Question: I have a textBox and a pictureBox (which contains an error picture, placed exactly next to textBox) in userControl in my program.
I want to HIDE the picture in the pictureBox only if the user types text in the textBox. If the textBox is left blank, the image in the pictureBox should be shown.

I tried using errorProvider but I was totally lost because I am a newbie in C# Programming. There are many errorProvider examples online but all examples are using Form and I am trying to do it in UserControl. So, I thought I should try this method. Please can you help me with the code? Thanks for your help in advance.
Sealz answer works! My program will be working offline. So, this one also works:
'''
if (String.IsNullOrEmpty(textBox1.Text))
{
//Show Picture
pictureBox2.Visible = true;
}
else
{
//Hide Picture
pictureBox2.Visible = false;
}
'''
Thanks everybody for looking at my question! You all are awesome. =)
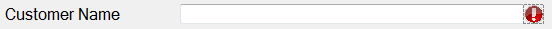
Answer: You can use 'IsNullOrEmpty'
'''
if (String.IsNullOrEmpty(textBox1.Text))
{
//Show Picture
pictureBox1.ImageLocation = "locationofimg";
}
else
{
//Hide Picture
pictureBox1.ImageLocation = "";
}
'''
To get fancy with it.
On form_Load() set the picturebox to nothing
'''
private void Form1_Load(object sender, EventArgs e) {
pictureBox1.ImageLocation = "";
}
'''
Then in the Textbox Change Method
'''
private void textBox1_TextChanged(object sender, EventArgs e)
{
if (String.IsNullOrEmpty(textBox1.Text))
{
pictureBox1.ImageLocation = "";
}
else
{
pictureBox1.ImageLocation = "Image\Location.com.etc";
}
}
'''
This will make the box empty to start with no image and as you type it will pop up. If the boxes text is deleted fully the image will vanish.